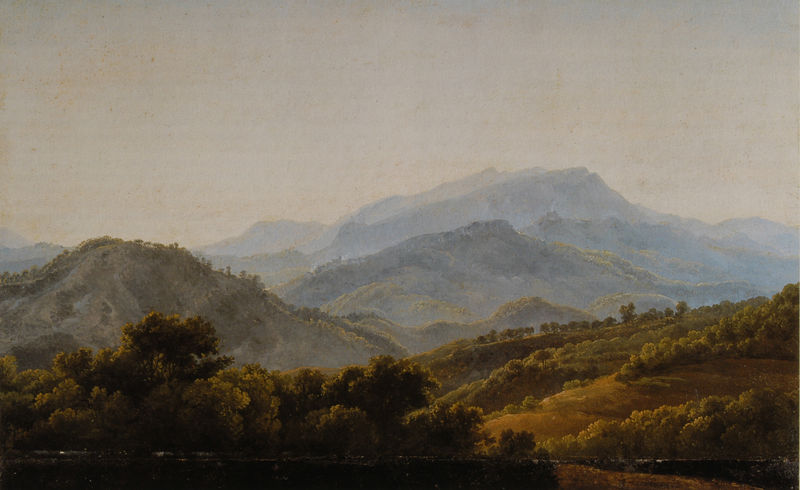
Titel: Gegend bei Subiaco
Künstler: Jean-Joseph-Xavier Bidauld
Standort: Paris
Institution: Musée du Louvre
Schlagwörter: baum, berg, blau, blätter, dunkel, felsen, gemälde, himmel, laub, schatten, wasser, weiß, wolken, bäume, fluss, gelb, grün, landschaft, ocker, see, ufer, abend, braun, grau, hell, hintergrund, licht, schwarz, straße, vordergrund, gras, weg, wiese, wolke, beige, dämmerung, erde, ferne, horizont, hügel, morgen, natur, weite, busch, büsche, sonne, wiesen, wald, sommer, ruhe, italien, perspektive, berge, fels, gebirge, gipfel, zug, allee, dunst, luftperspektive, nebel, schichten, alm, herbst, stille, böschung, romantik, melancholie, stimmung, tiefe, hoch, menschenleer, diesig, wandern, alpen, bergspitze, urlaub, wälder, scharz, bewachsen, hügelig, graublau, gebirgslandschaft, bergrücken, abfolge, bewaldet, hügelkette, raun, mittelgebirge, morgenlicht, bergr, morgendlich, aalm, berkamm